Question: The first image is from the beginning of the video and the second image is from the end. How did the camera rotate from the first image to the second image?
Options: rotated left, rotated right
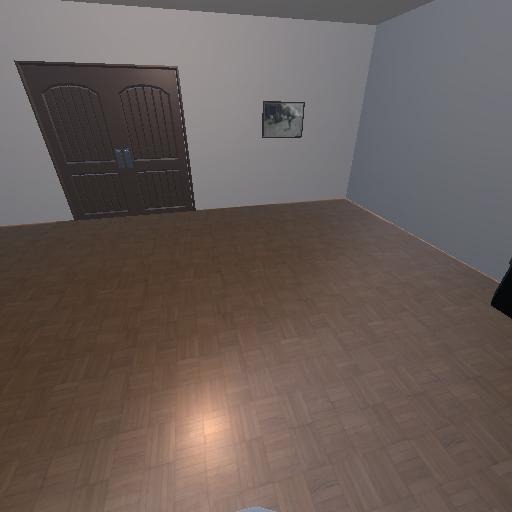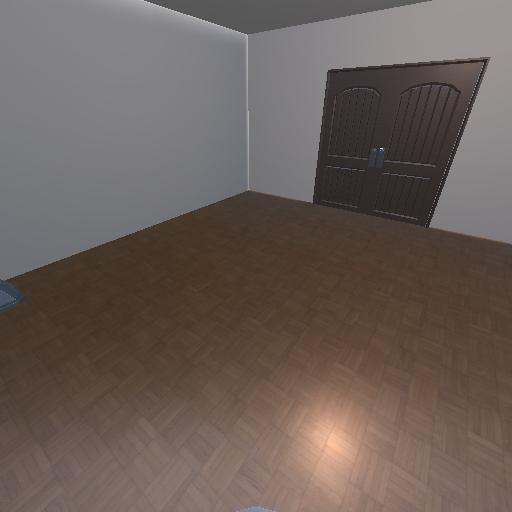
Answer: rotated left